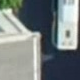
Vehicle type: Car